Question: Long story short, I'm trying to get the output from JsonConvert.SerializeObject to be sanitized without having to modify the contents of the saved data.
I'm working on an app that has the following markup in the view:
'''
<textarea data-bind="value: aboutMe"></textarea>
'''
If I save the following text, I run into problems:
'''
<script type="text/javascript">alert("hey")</script>
'''
The error I get in FF:

The relevant part of the offending rendered text:
> $(document).ready(ko.applyBindings(new
MyProfileVm({"profileUsername":"admin","username":"Admin","aboutMe":"alert("hey")","title":"Here's a
short self-bio!
:)","thumbnail":"<URL>","locationZip":"22182","locationName":"Vienna,
VA"
And finally - at the bottom of my view:
'''
<script type="text/javascript">
$(document).ready(ko.applyBindings(new MyProfileVm(@Html.Raw(JsonConvert.SerializeObject(Model, new JsonSerializerSettings() { ContractResolver = new CamelCasePropertyNamesContractResolver() })))));
</script>
'''
Here, I'm passing the model that I get from the MVC controller into the js ViewModel for knockout to map into observable data. The Raw encoding seems to be the problem, but I'm not sure how to go about handling it.
To be clear, I'm getting data from the server, and outputting it to the client, which is mucking up the JSON/KO combo.
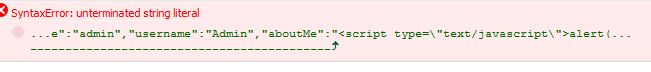
Answer: The problems is that you cannot have a closing '</script>' tag inside a JavaScript string literal because the browser interprets it as then end of the script block. See also: <URL>
There is no builtin function in Asp.Net what could handle it on the server side you before outputting your generated script you need to replace the '</script>' to something else:
'''
<script type="text/javascript">
$(document).ready(ko.applyBindings(new MyProfileVm(@Html.Raw(
JsonConvert.SerializeObject(Model,
new JsonSerializerSettings() {
ContractResolver = new CamelCasePropertyNamesContractResolver()
}).Replace("</script>", "</scripttag>")
))));
</script>
'''
Of course if you will need this in multiple place you can move this logic into a helper/extension method, like:
'''
public static class JavaScriptExtensions
{
public static string SerializeAndEscapeScriptTags(this object model)
{
return JsonConvert.SerializeObject(model,
new JsonSerializerSettings()
{
ContractResolver = new CamelCasePropertyNamesContractResolver()
}).Replace("</script>", "</scripttag>");
}
}
'''
And use it with:
'''
@using YourExtensionMethodsNamespace
<script type="text/javascript">
$(document).ready(ko.applyBindings(new MyProfileVm(@Html.Raw(
Model.SerializeAndEscapeScriptTags()))));
</script>
'''
And on the JavaScript side in your Knockout viewmodel you need to replace back the '</script>' tag before the usage:
'''
var MyProfileVm = function(data) {
//...
this.aboutMe = ko.observable(
// you need '"</scr"+ "ipt>"' because of the above mentioned problem.
data.aboutMe.replace(/<\/scripttag>/g, "</scr"+ "ipt>"));
}
'''
Of course you can also create a helper function for this, like:
'''
function fixScriptTags(data) {
for(var prop in data) {
if (typeof(data[prop]) == "string") {
data[prop] = data[prop].replace(/<\/scripttag>/g, "</scr"+ "ipt>");
}
//todo check for complex property values and call fixScriptTags recursively
}
return data;
}
'''
And use it with:
'''
ko.applyBindings(new ViewModel(fixScriptTags(data)));
'''
Demo <URL>.